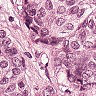
Metastatic tissue present: yes